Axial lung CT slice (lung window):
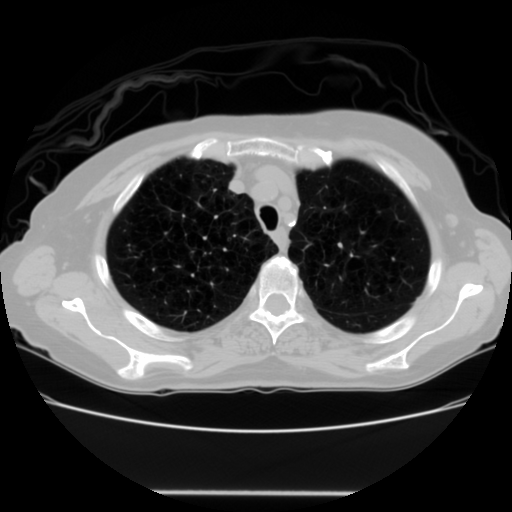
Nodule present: no